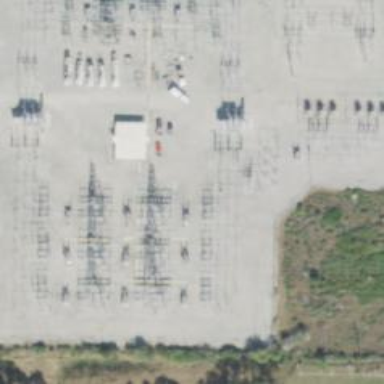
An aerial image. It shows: Switch used for power control.